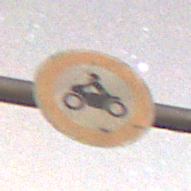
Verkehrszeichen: VerbotKraftraeder
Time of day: Night
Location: Outdoor (Suburban)
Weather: Clear
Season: NotSpecified
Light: Artificial